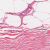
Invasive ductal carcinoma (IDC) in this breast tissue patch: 0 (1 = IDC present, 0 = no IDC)